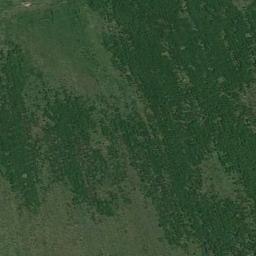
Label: meadow